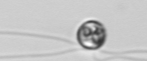
Label: flagellate_morphotype1